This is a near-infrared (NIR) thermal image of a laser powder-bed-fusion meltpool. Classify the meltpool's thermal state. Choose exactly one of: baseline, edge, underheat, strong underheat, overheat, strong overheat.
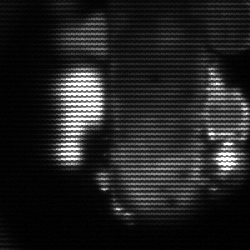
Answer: strong underheat